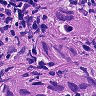
Metastatic tissue present: yes